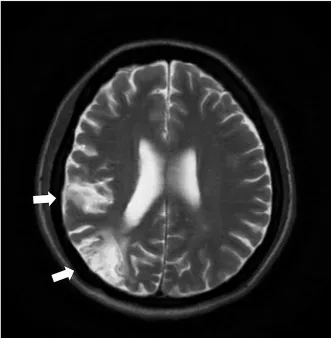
MRI and MRA images of the head of the patient. (A) The head MRI shows two infarctions at the right parietal lobe and temporo-occipital junction (white arrow).
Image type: radiology (mri)